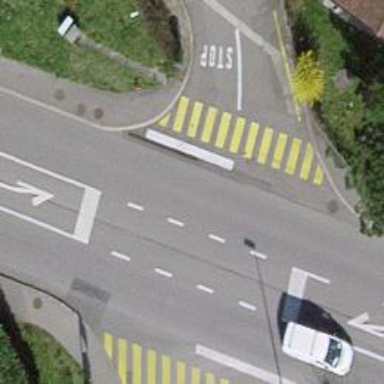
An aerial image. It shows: Marked crossing on the road.